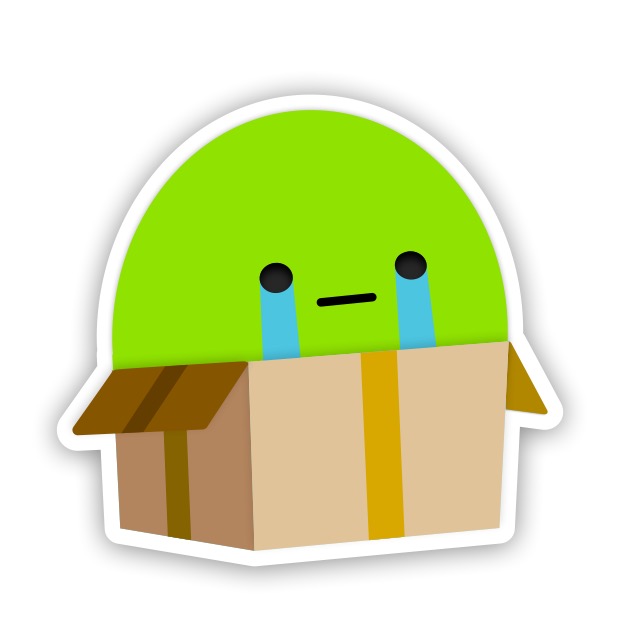
Label: green